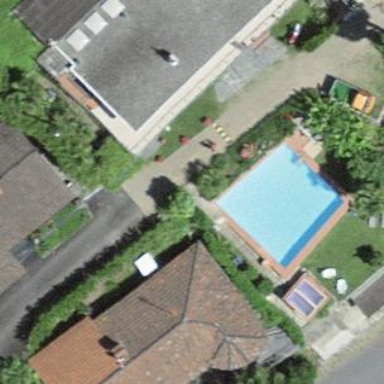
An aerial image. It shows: Swimming pool located in leisure land.